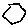
Label: hexagon